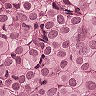
Metastatic tissue present: yes